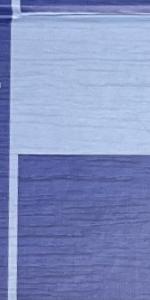
Label: Empty